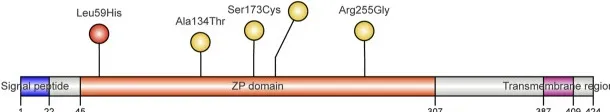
Genealogy and bioinformatics analysis of the proband. (D) The residue L59 within the ZP3 protein is highly conserved across six species. Human-specific sites are marked in red, with a specific emphasis on the L59 position denoted by boxes.
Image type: chart (chart)